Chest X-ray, PA view. Patient: 44 years old, sex F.
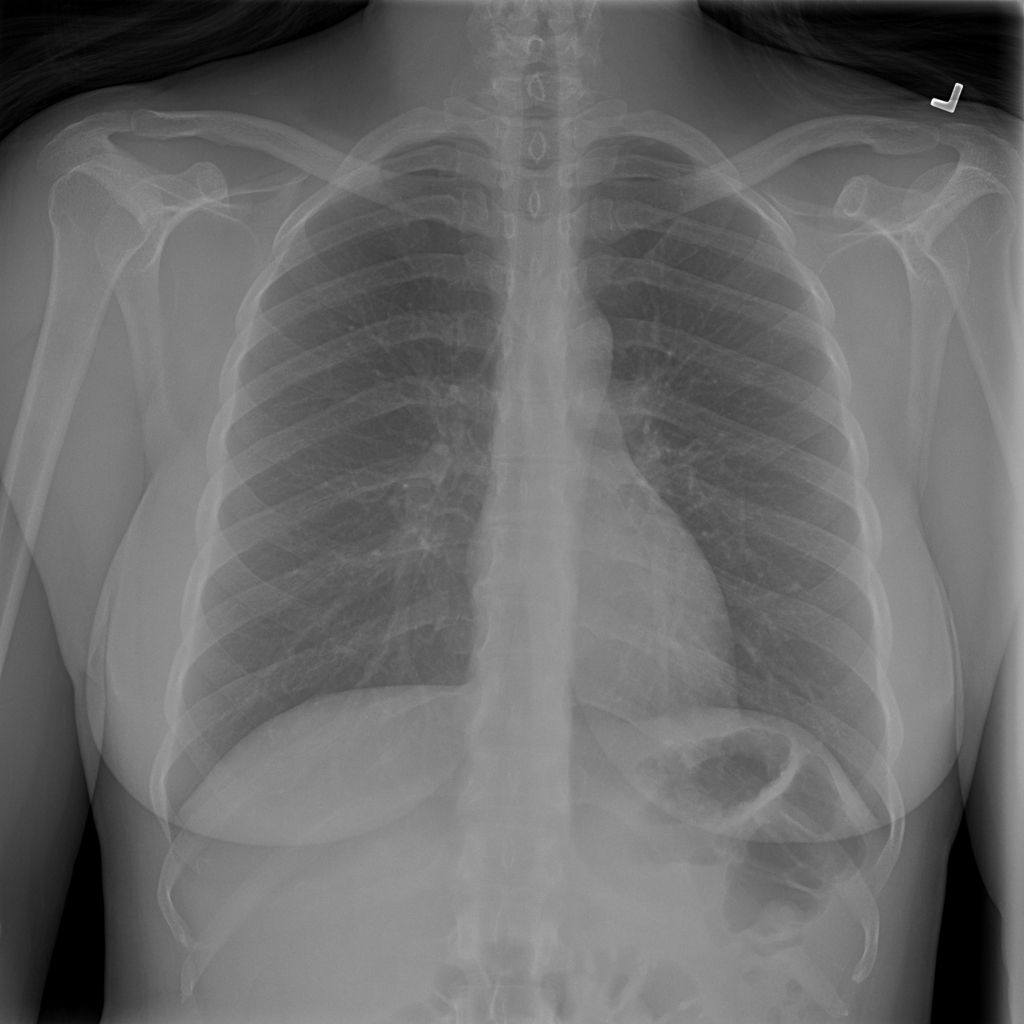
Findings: No Finding